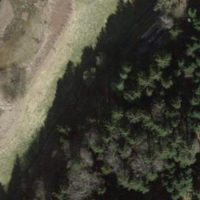
EUNIS habitat code: 43
Species observed at this site:
Filipendula ulmaria